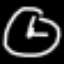
Label: clock